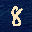
Label: 8